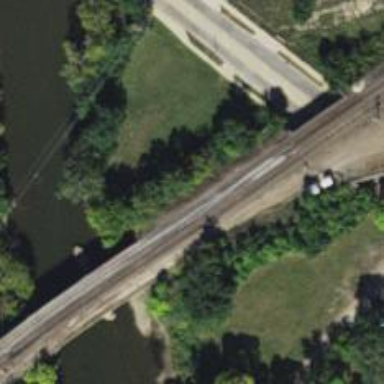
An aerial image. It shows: Railway bridge.